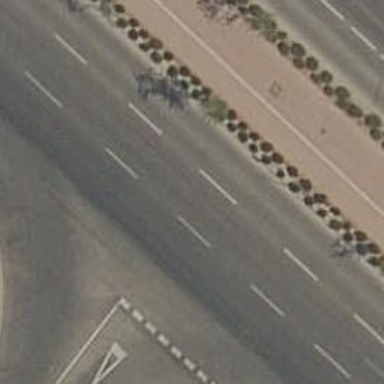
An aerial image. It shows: Tertiary road with asphalt surface.